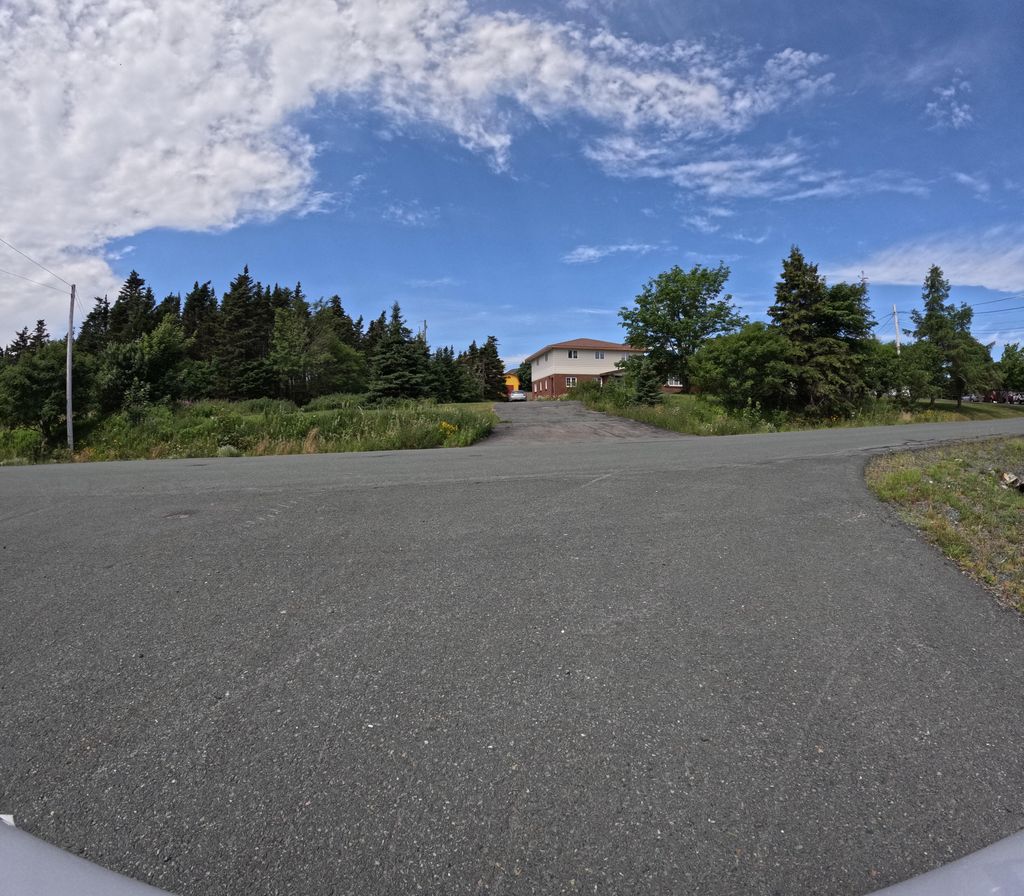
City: st_johns